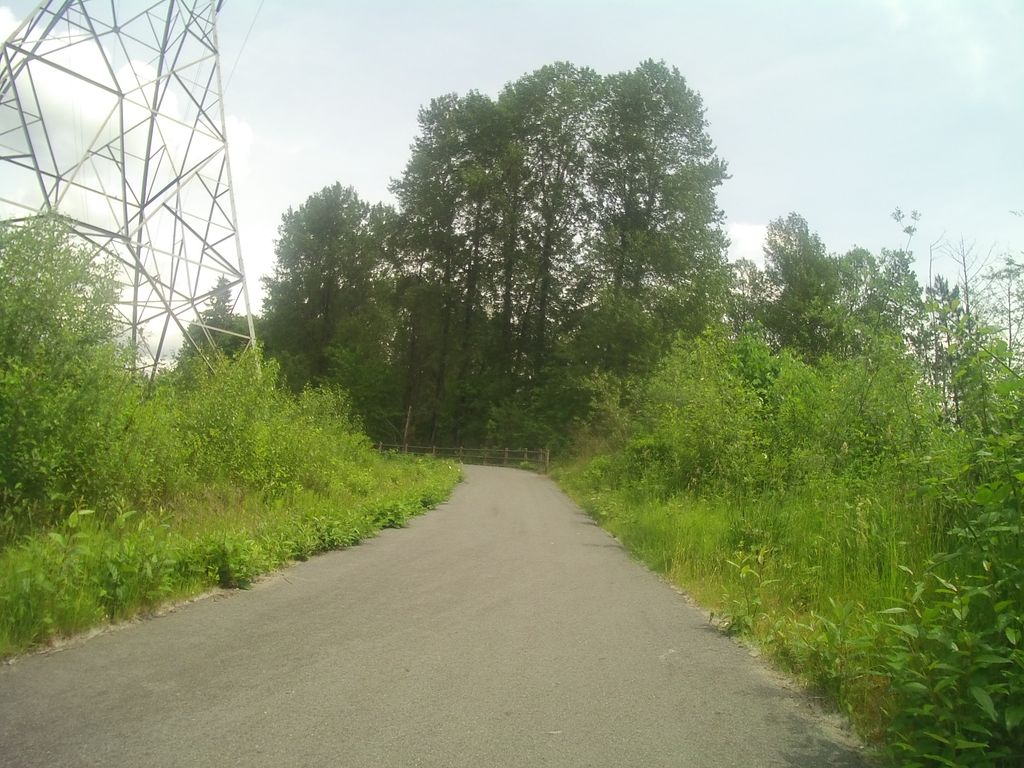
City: vancouver